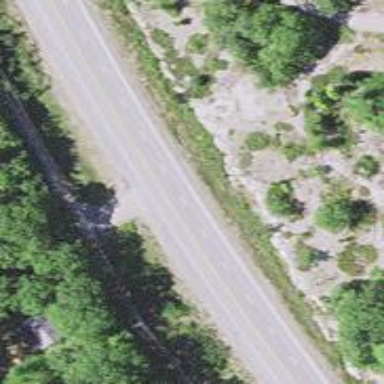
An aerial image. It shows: Asphalt trunk highway.